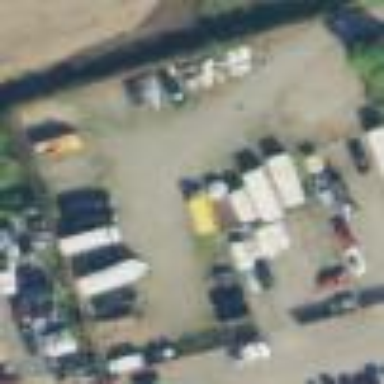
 particularly associated with the brand Public Storage."